Field crop: tomato
Growth stage: 1
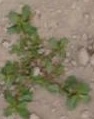
Species: portulaca